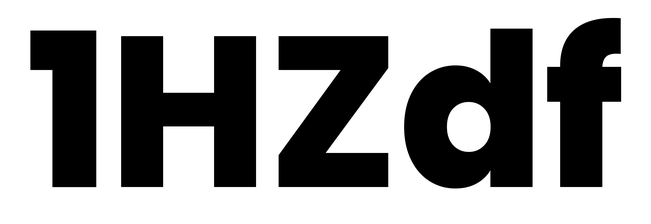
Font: Poppins-ExtraBold